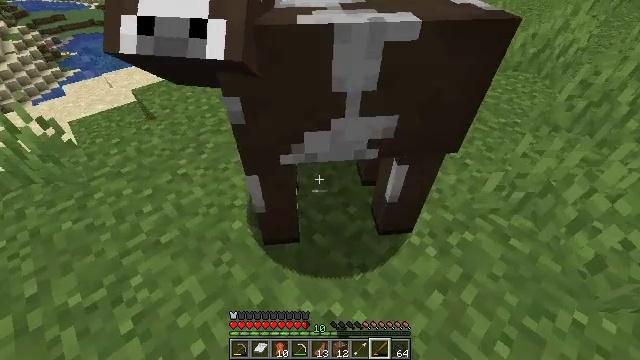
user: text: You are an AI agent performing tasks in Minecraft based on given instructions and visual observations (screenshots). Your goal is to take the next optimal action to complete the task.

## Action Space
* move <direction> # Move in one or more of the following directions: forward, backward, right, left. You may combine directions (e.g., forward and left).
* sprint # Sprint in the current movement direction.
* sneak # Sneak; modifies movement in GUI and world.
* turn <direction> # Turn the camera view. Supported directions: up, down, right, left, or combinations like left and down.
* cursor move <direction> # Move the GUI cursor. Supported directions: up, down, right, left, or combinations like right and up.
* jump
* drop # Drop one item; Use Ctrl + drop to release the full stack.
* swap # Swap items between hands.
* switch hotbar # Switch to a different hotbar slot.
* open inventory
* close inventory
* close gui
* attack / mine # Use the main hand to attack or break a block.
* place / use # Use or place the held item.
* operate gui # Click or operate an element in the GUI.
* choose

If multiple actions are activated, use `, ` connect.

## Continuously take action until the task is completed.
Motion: motion action
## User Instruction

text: Combat the cow.
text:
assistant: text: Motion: no_op